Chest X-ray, AP view. Patient: 46 years old, sex F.
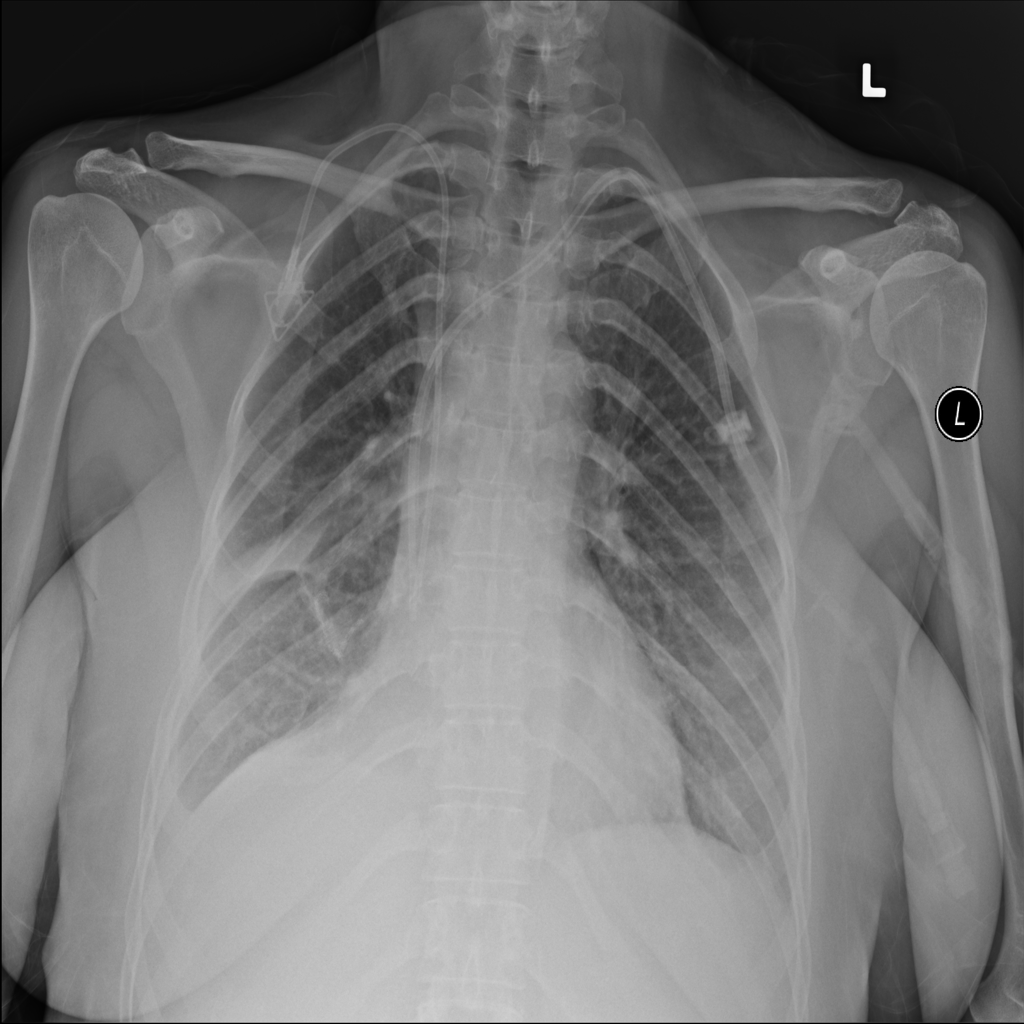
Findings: Atelectasis, Pleural_Thickening